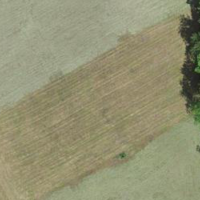
EUNIS habitat code: 52
Species observed at this site:
Stellaria media
Sylvia atricapilla